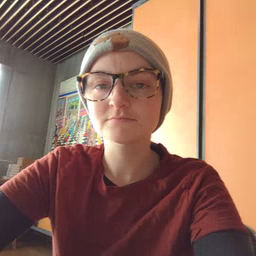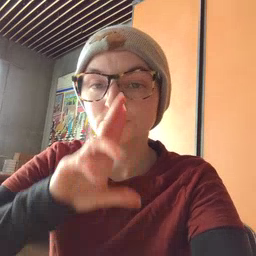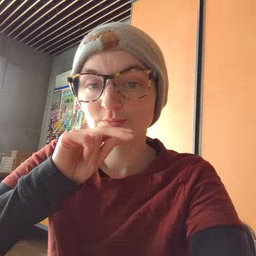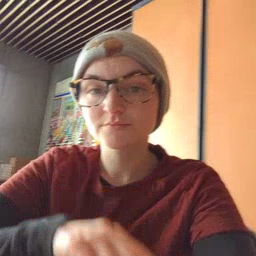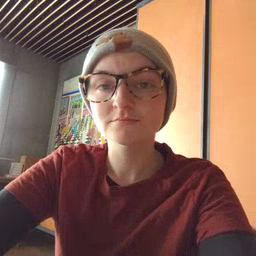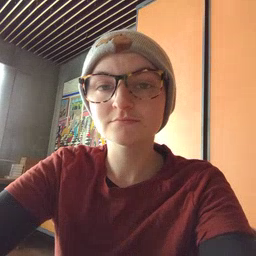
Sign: goose